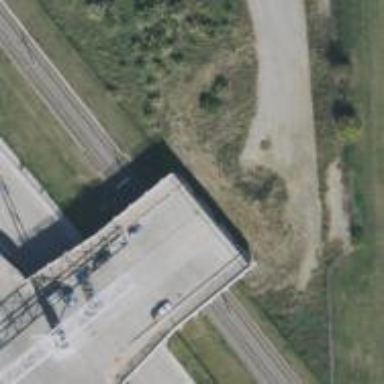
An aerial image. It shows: Bridge.